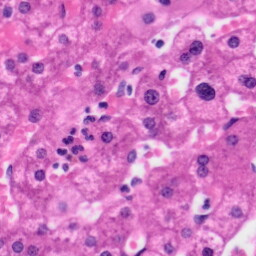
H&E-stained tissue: Liver